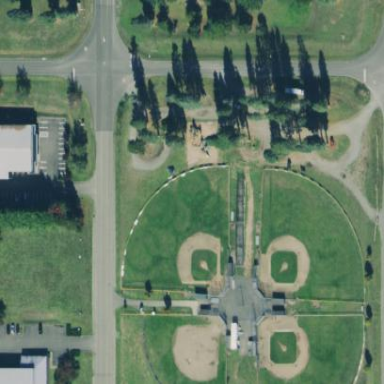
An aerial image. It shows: Baseball pitch for leisure and sports activities.